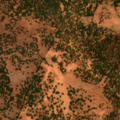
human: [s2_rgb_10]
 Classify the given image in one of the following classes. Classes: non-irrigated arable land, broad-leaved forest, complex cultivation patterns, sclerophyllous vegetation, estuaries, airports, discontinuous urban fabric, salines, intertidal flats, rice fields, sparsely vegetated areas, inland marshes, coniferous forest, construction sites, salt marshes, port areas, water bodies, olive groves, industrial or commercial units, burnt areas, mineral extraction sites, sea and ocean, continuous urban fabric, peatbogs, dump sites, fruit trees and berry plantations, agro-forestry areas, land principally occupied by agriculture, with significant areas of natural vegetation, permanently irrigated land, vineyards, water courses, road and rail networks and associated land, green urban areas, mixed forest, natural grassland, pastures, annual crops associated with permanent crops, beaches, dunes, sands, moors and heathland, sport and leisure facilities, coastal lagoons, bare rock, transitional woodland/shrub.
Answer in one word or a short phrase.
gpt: land principally occupied by agriculture, with significant areas of natural vegetation, agro-forestry areas